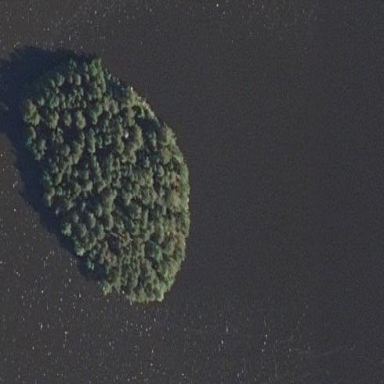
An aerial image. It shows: Islet surrounded by woodland.